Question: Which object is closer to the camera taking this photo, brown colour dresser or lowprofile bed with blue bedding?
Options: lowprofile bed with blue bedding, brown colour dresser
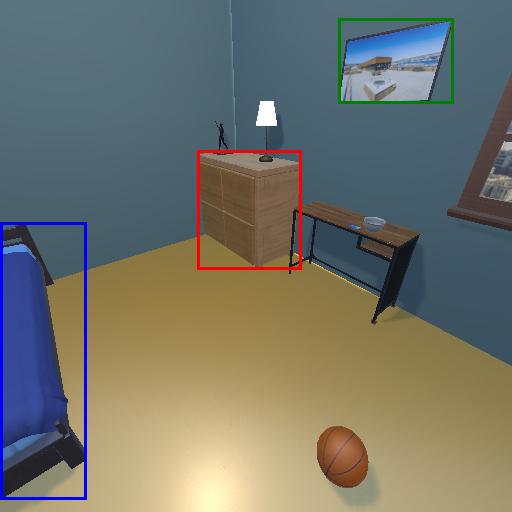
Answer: lowprofile bed with blue bedding